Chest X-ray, AP view. Patient: 46 years old, sex M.
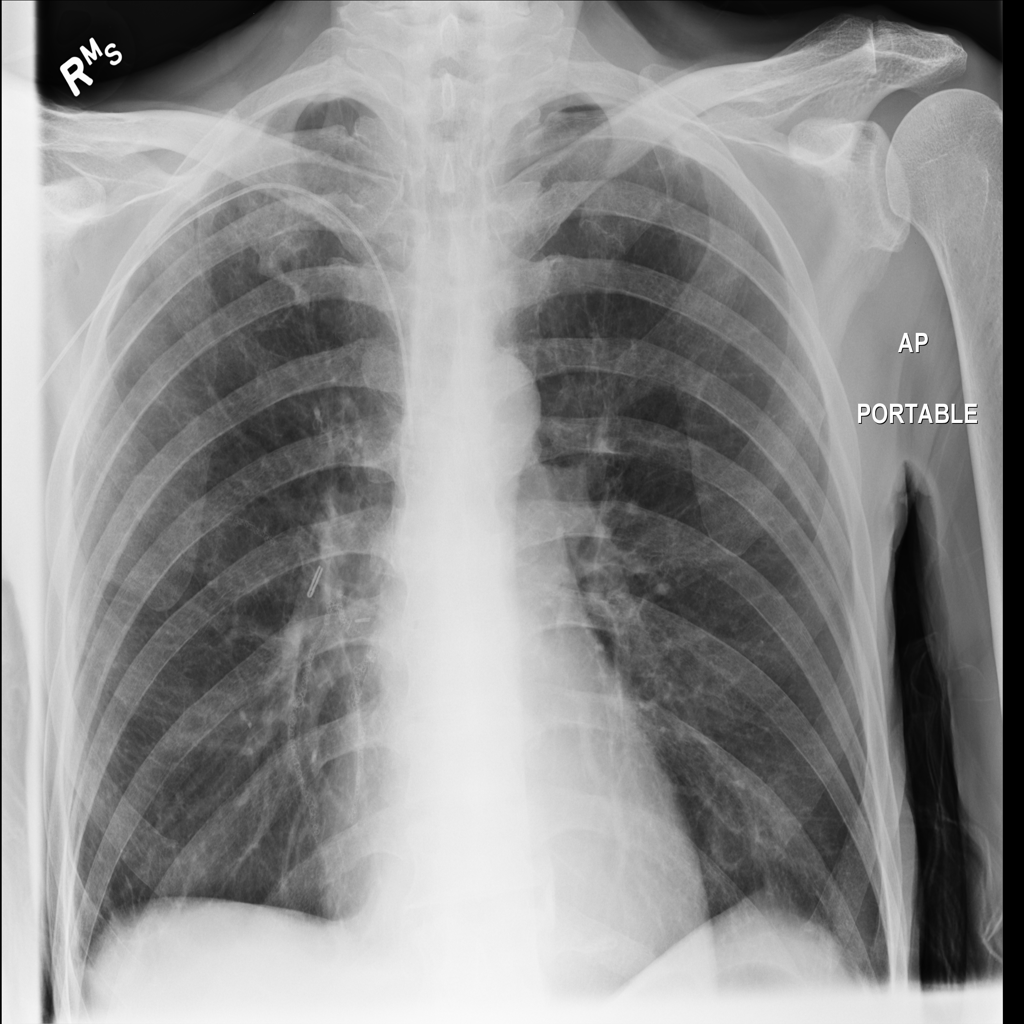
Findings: No Finding